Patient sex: M
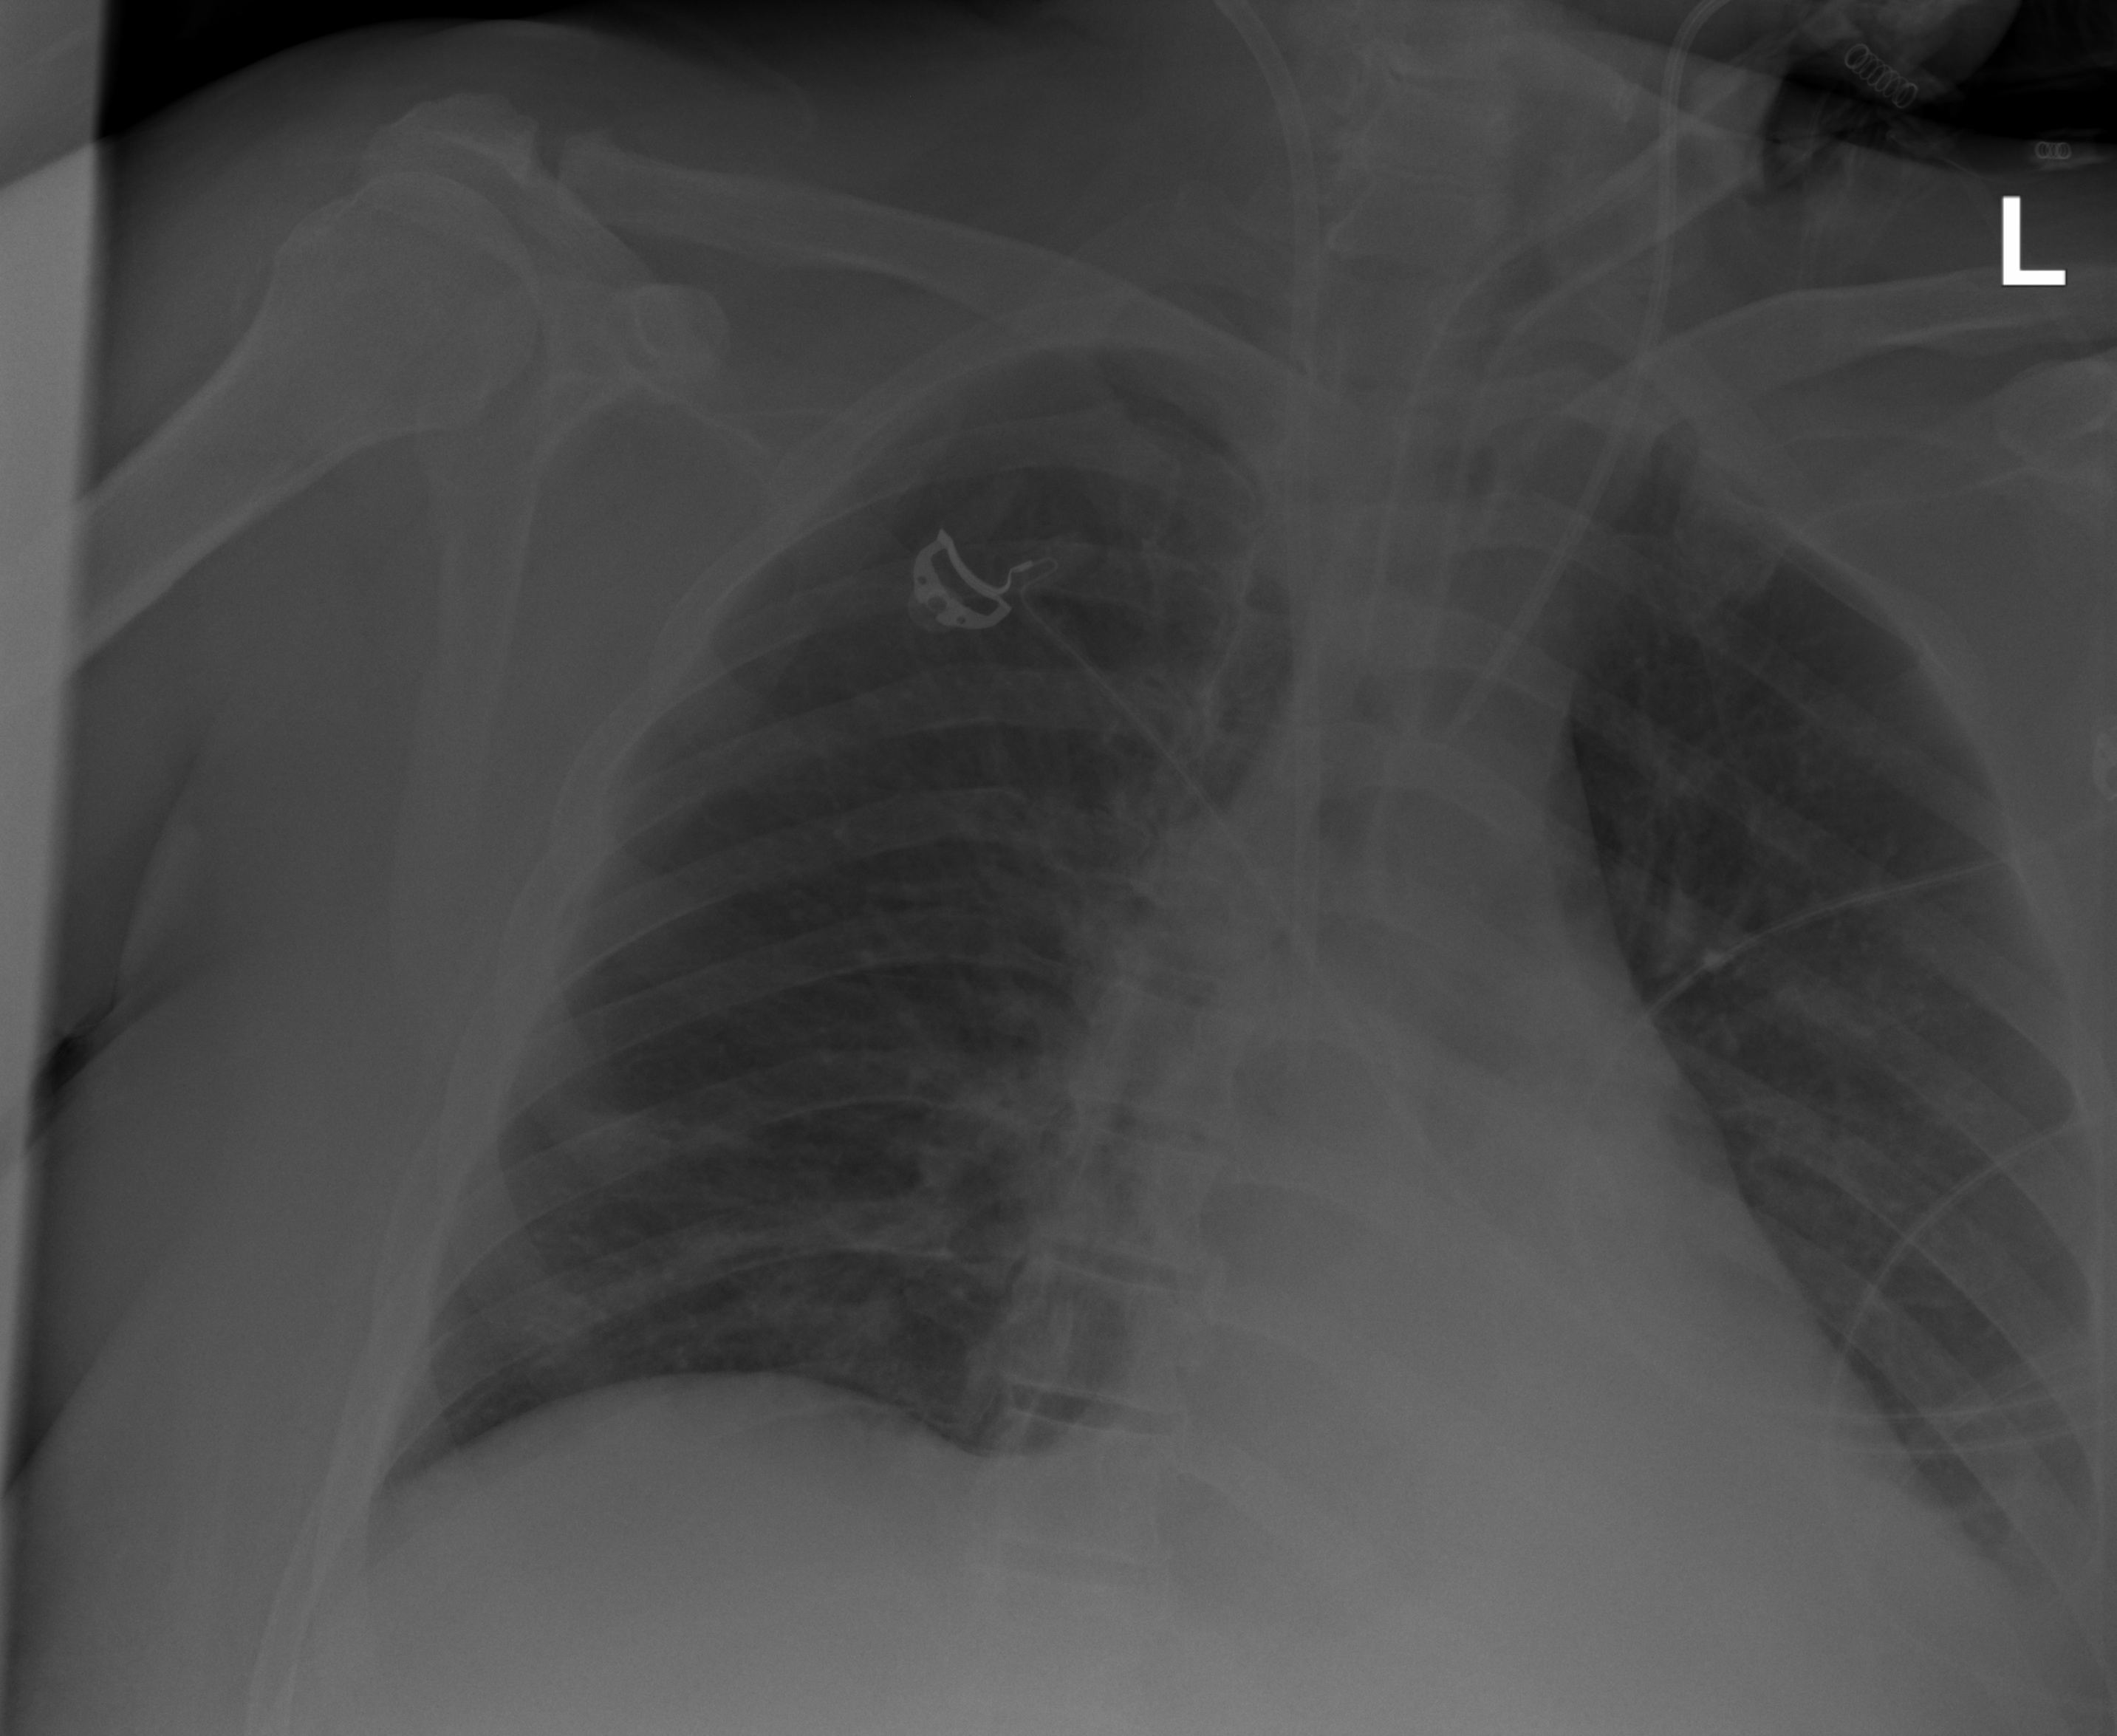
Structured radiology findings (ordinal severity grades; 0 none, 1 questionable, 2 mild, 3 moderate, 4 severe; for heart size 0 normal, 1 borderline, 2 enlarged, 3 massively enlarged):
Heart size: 2
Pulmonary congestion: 0
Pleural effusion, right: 0
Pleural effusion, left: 2
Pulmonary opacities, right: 0
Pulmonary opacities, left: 0
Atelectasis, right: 0
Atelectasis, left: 0